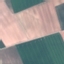
Land use / land cover class: AnnualCrop